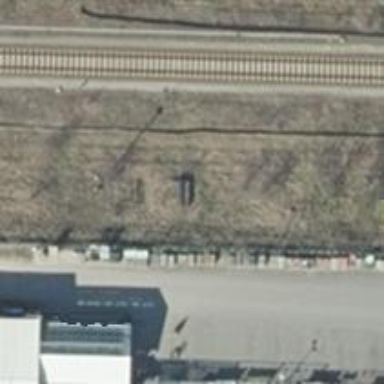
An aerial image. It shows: Disused railway spur line.